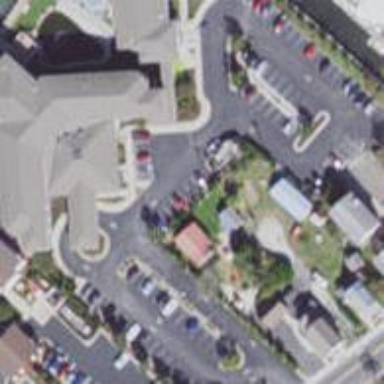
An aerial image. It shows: Hotel building.